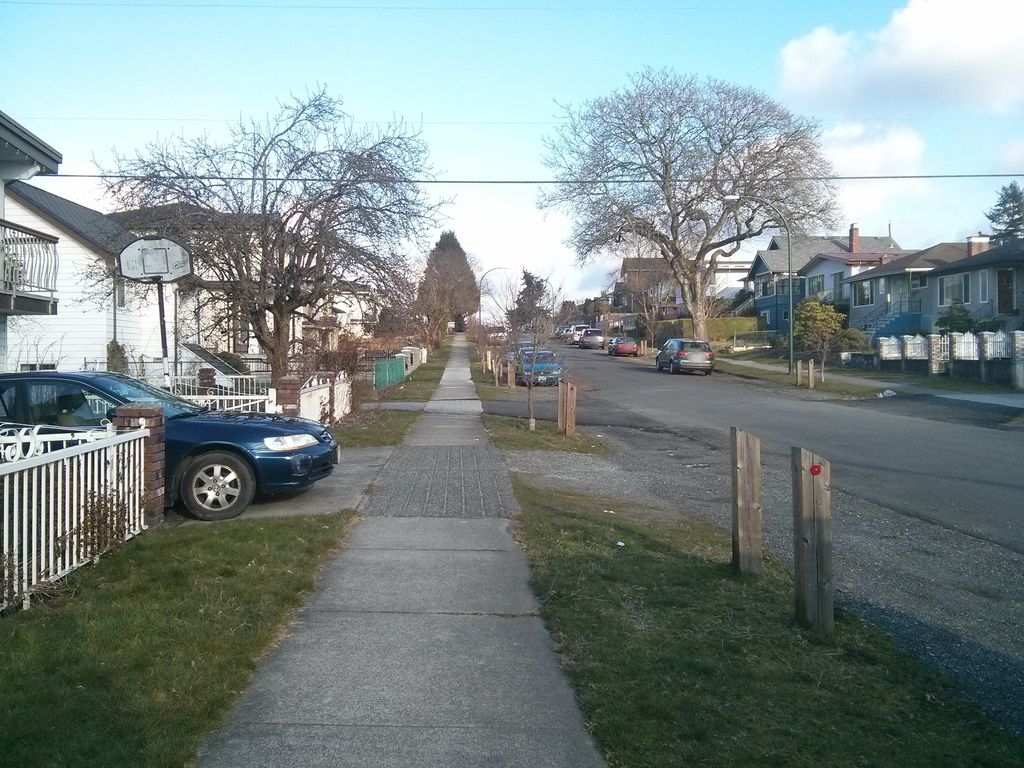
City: vancouver